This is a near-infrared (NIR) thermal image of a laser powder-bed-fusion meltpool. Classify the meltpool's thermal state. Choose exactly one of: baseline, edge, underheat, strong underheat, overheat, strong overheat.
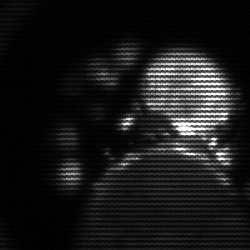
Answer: baseline